Milling tool wear sample.
Tool blade image: 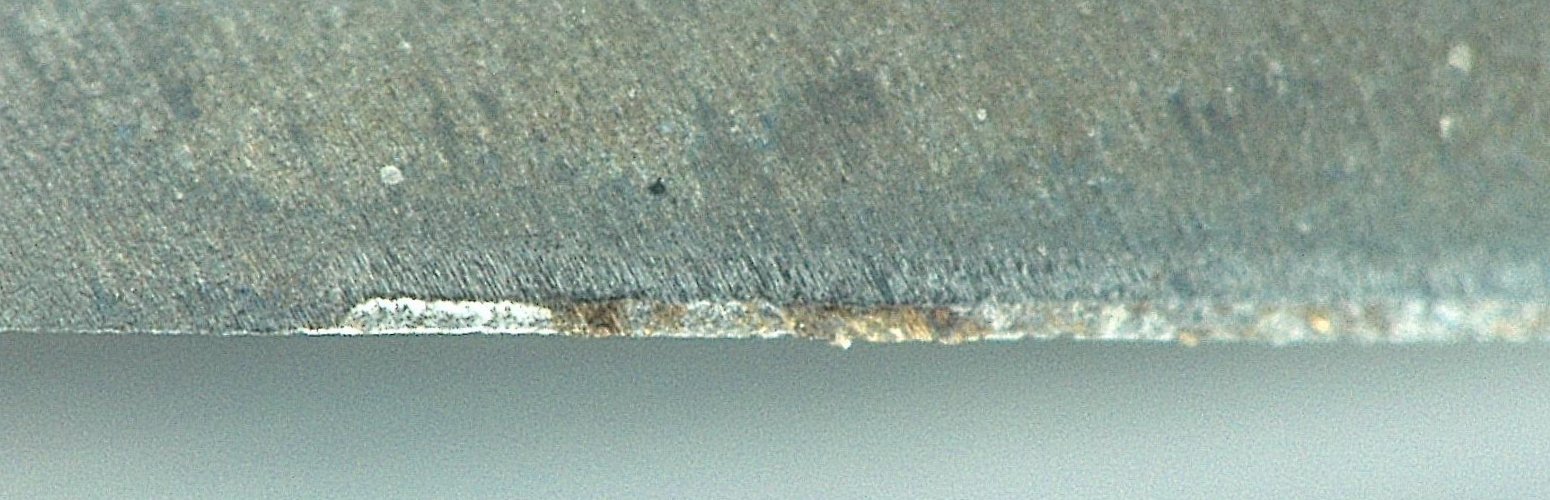
Chip image: 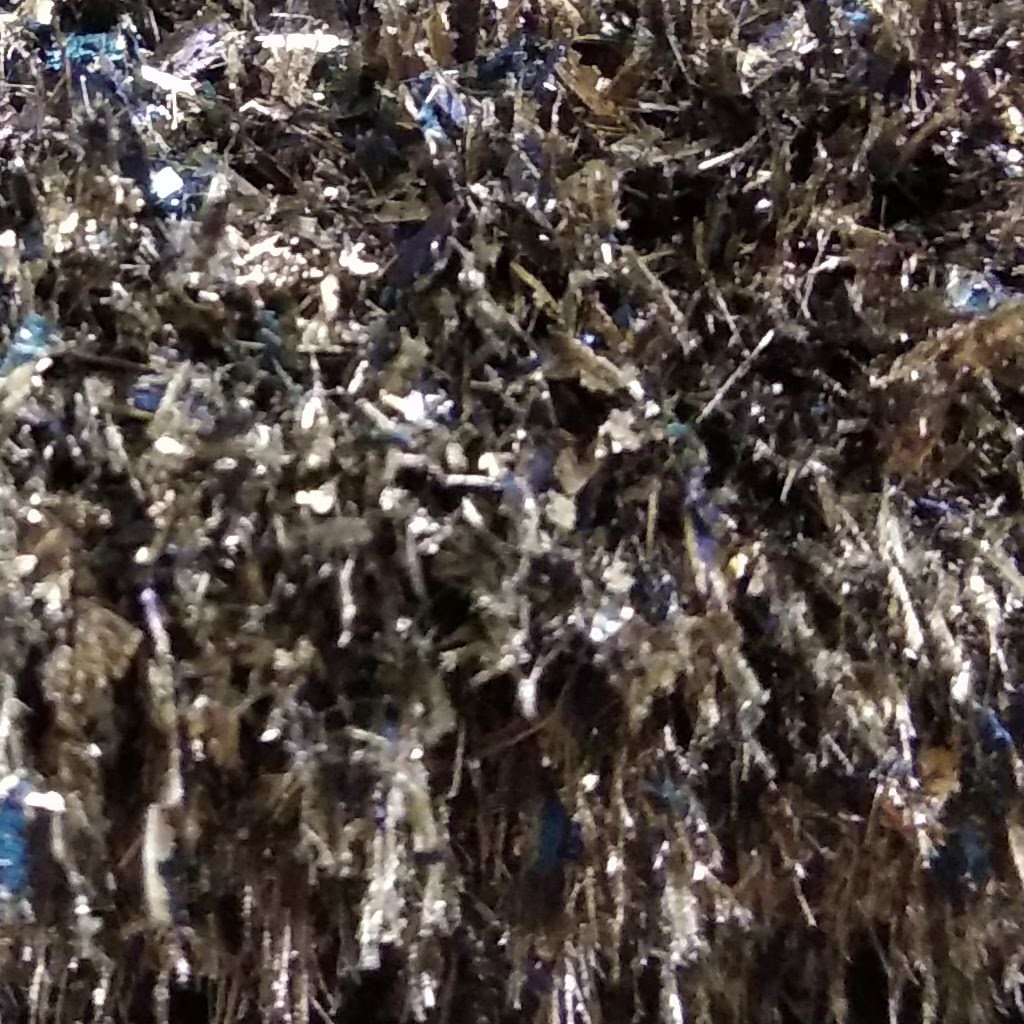
Workpiece image: 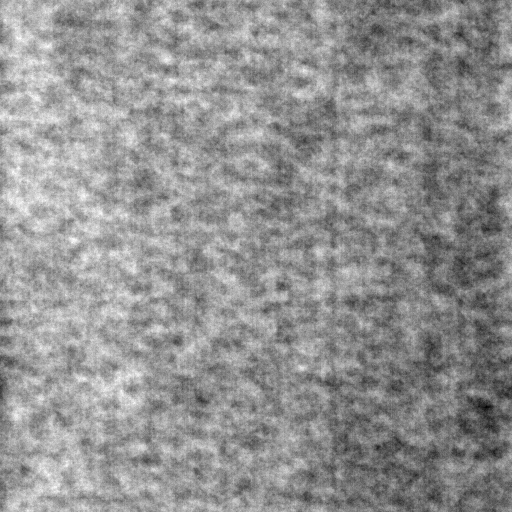
Tool wear state: used
Gaps: 6.47
Flank wear: 106.84
Overhang: 20.12
Force-signal Mel-spectrograms (X, Y, Z axes): 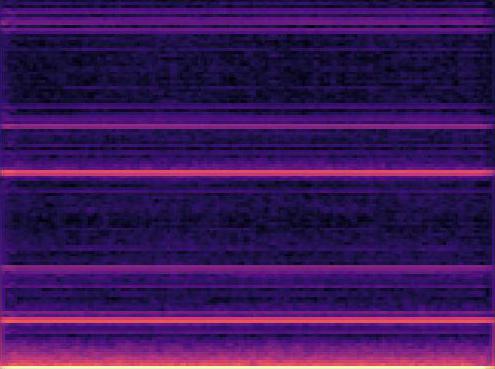 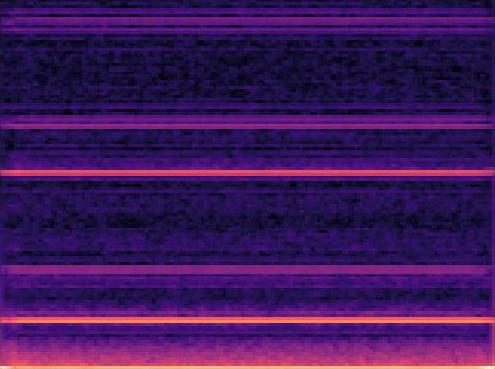 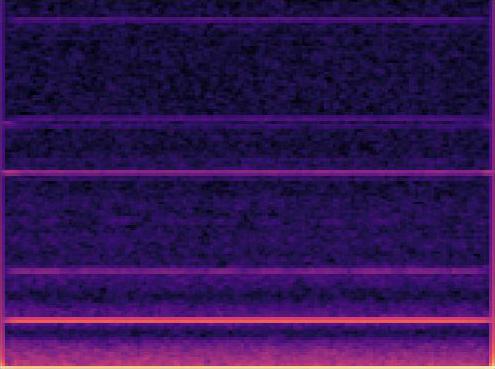
Force-signal scalograms (X, Y, Z axes): 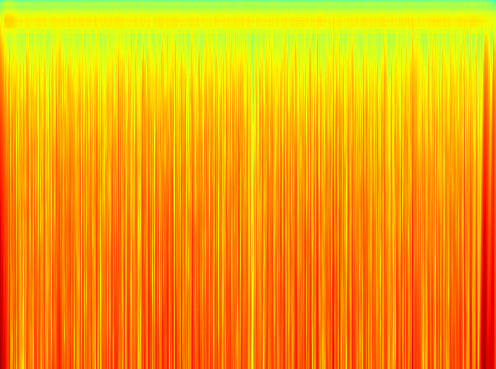 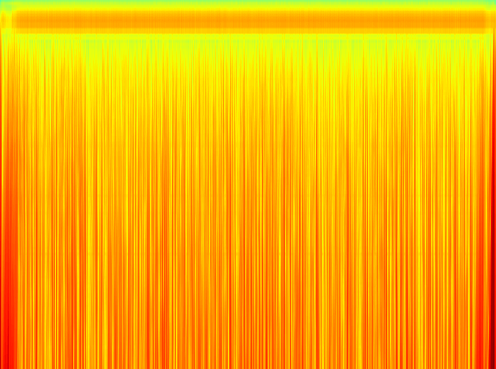 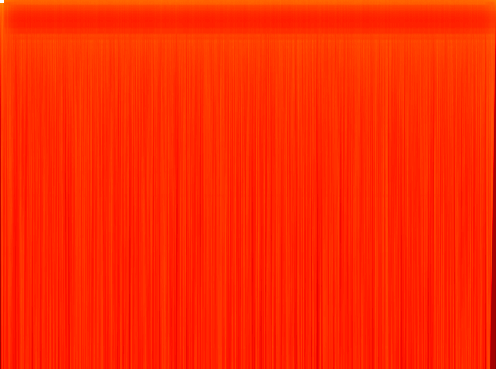
Force phase: steady_state_stabilization_wear